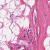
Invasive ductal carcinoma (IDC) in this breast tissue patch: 0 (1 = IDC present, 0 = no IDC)